Aerial crown-view tile of a tropical tree (Barro Colorado Island, Panama), acquired 20241216:
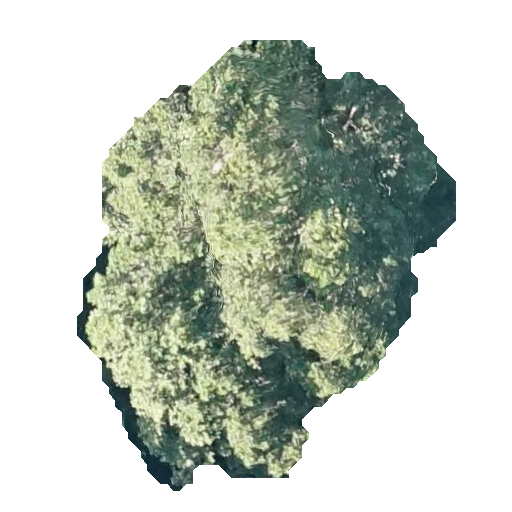
Species: Calophyllum longifolium
GBIF accepted scientific name: Calophyllum longifolium
Crown area: 164.796 m²